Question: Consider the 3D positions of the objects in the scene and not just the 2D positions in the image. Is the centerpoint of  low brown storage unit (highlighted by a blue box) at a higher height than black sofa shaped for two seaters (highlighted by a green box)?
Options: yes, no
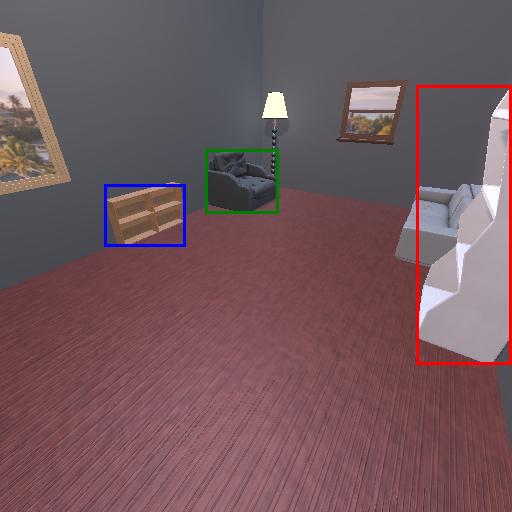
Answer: yes